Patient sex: M
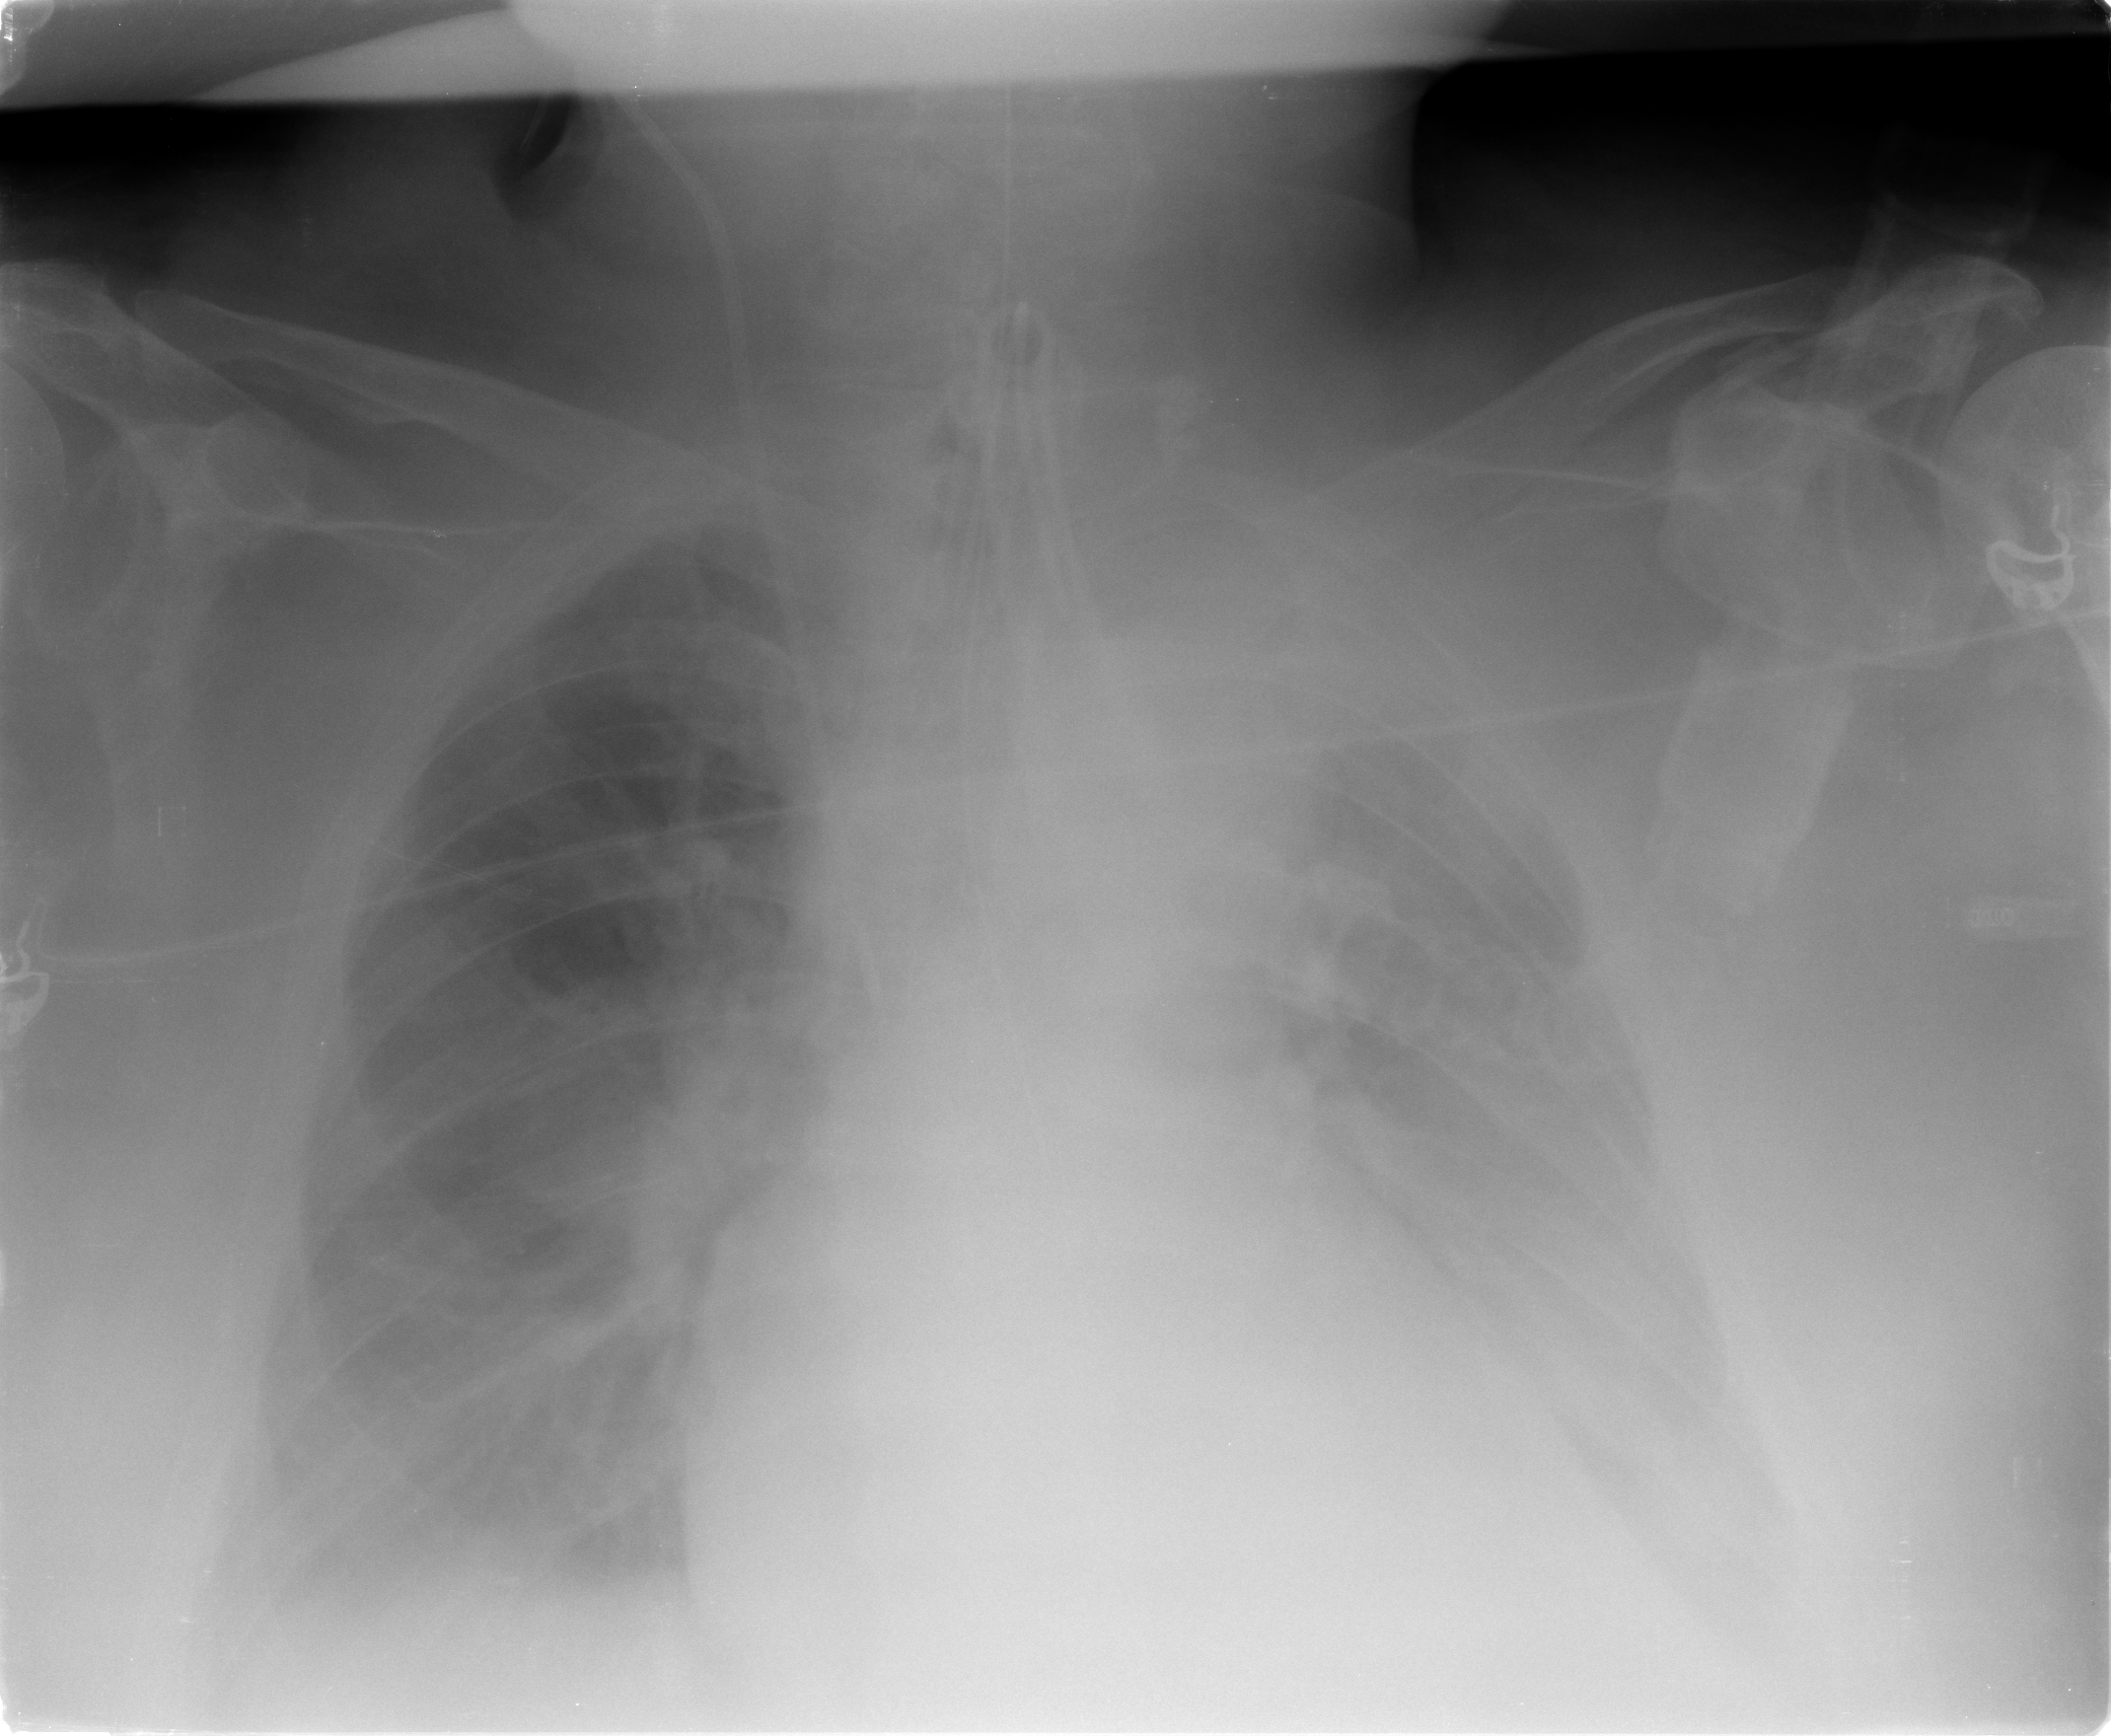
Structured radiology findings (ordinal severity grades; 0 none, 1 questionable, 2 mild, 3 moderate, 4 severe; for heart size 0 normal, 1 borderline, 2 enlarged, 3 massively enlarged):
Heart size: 2
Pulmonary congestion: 0
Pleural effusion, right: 2
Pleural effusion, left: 3
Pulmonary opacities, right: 0
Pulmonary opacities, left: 0
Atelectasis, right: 2
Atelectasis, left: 3